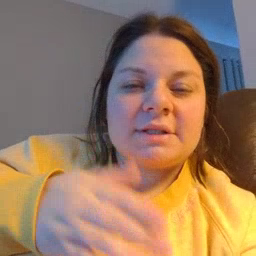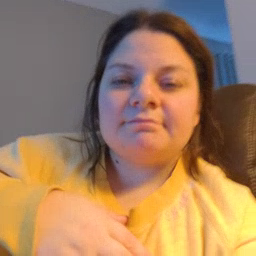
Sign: person